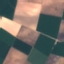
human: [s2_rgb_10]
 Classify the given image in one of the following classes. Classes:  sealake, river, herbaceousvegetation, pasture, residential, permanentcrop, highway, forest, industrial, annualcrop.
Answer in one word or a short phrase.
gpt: AnnualCrop